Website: bh-photo
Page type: receipt
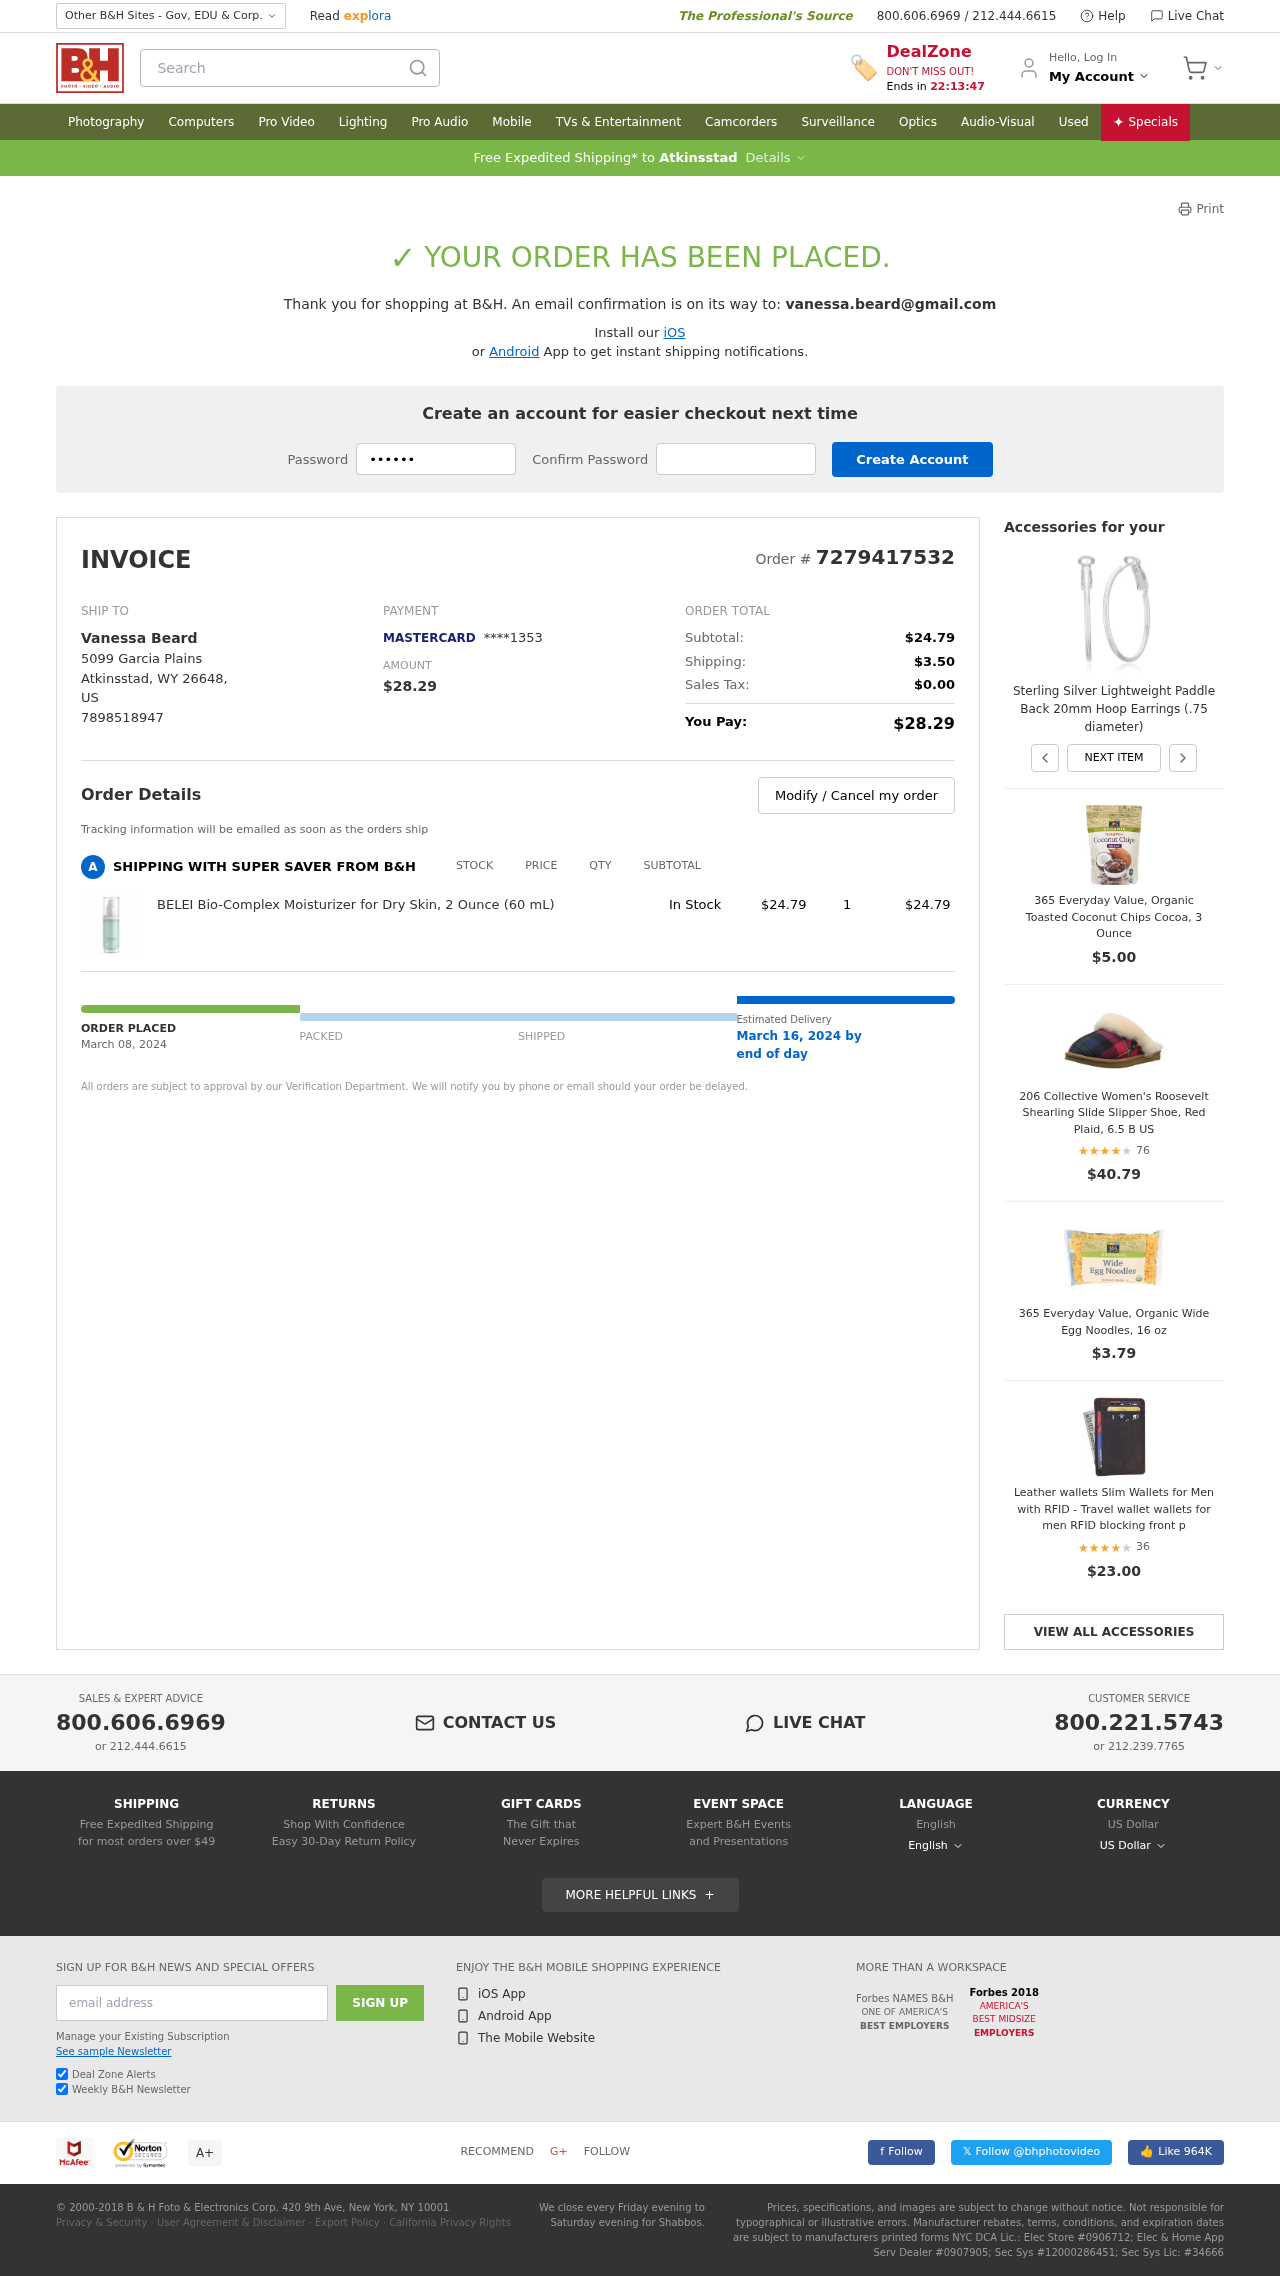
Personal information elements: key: PII_CARD_LAST4
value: ****1353
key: PII_CARD_TYPE
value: MASTERCARD
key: PII_CITY
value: Atkinsstad
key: PII_COUNTRY_CODE
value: US
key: PII_EMAIL
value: vanessa.beard@gmail.com
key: PII_FULLNAME
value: Vanessa Beard
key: PII_PHONE
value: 7898518947
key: PII_POSTCODE
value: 26648
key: PII_STATE_ABBR
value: WY
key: PII_STREET
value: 5099 Garcia Plains
Product elements: key: PRODUCT1_NAME
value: BELEI Bio-Complex Moisturizer for Dry Skin, 2 Ounce (60 mL)
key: PRODUCT1_PRICE
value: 24.79
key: PRODUCT1_QUANTITY
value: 1
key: PRODUCT2_NAME
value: Sterling Silver Lightweight Paddle Back 20mm Hoop Earrings (.75 diameter)
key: PRODUCT3_NAME
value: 365 Everyday Value, Organic Toasted Coconut Chips Cocoa, 3 Ounce
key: PRODUCT3_PRICE
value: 5
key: PRODUCT4_NAME
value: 206 Collective Women's Roosevelt Shearling Slide Slipper Shoe, Red Plaid, 6.5 B US
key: PRODUCT4_NUM_RATINGS
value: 76
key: PRODUCT4_PRICE
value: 40.79
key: PRODUCT4_RATING
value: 3.6
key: PRODUCT5_NAME
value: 365 Everyday Value, Organic Wide Egg Noodles, 16 oz
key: PRODUCT5_PRICE
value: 3.79
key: PRODUCT6_NAME
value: Leather wallets Slim Wallets for Men with RFID - Travel wallet wallets for men RFID blocking front p
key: PRODUCT6_NUM_RATINGS
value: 36
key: PRODUCT6_PRICE
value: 23
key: PRODUCT6_RATING
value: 4.3
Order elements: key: ORDER_ID
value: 7279417532
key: ORDER_TOTAL
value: $28.29
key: ORDER_SUBTOTAL
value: $24.79
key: ORDER_SHIPPING_COST
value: $3.50
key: ORDER_TAX
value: $0.00
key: ORDER_DATE
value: March 08, 2024
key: ORDER_DELIVERY_DATE
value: March 16, 2024 by
Search elements: key: HEADER_SEARCH
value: Search